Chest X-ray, PA view. Patient: 32 years old, sex M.
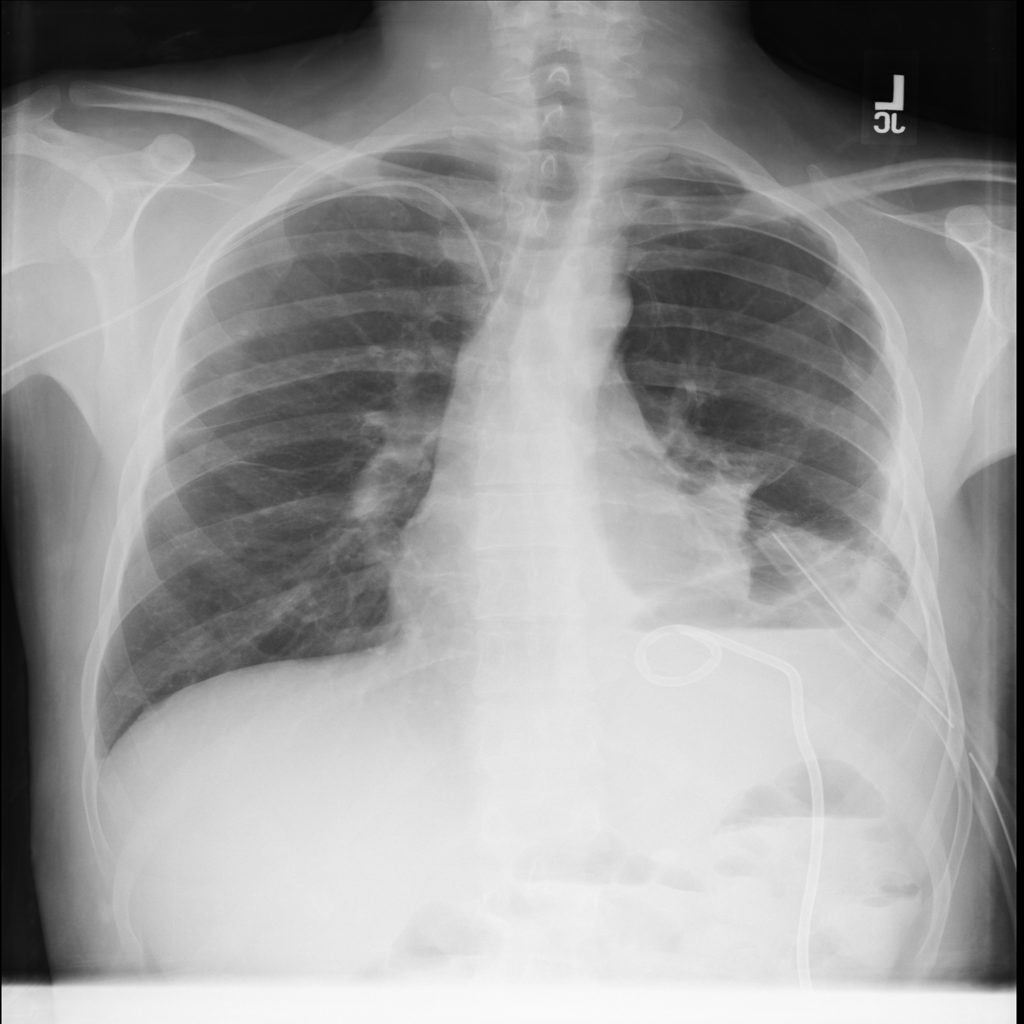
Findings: Atelectasis, Infiltration